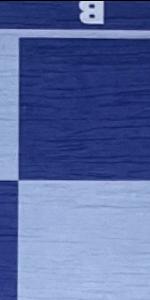
Label: Empty